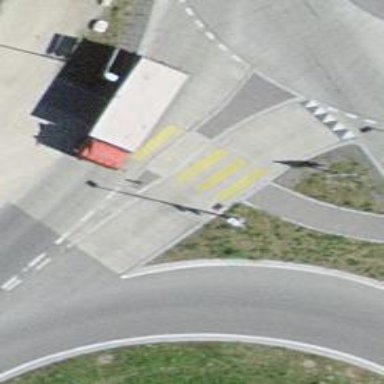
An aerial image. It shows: Uncontrolled crossing on footway.